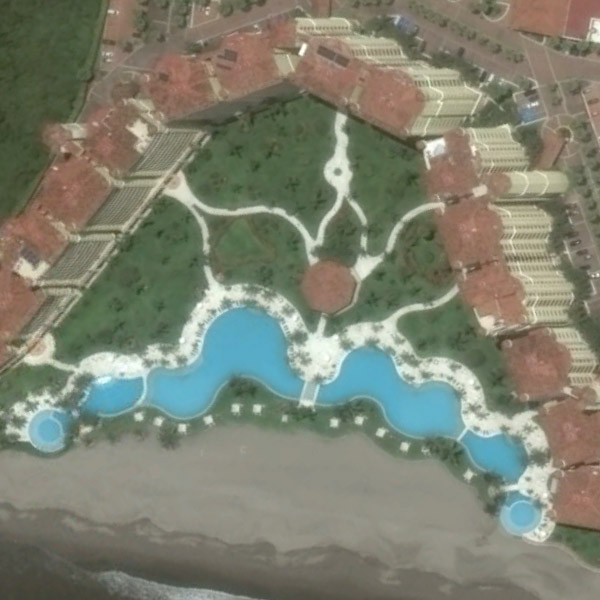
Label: Resort